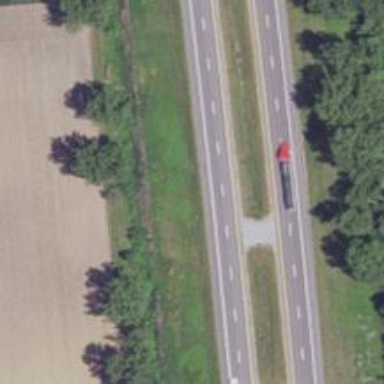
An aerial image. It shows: Motorway.